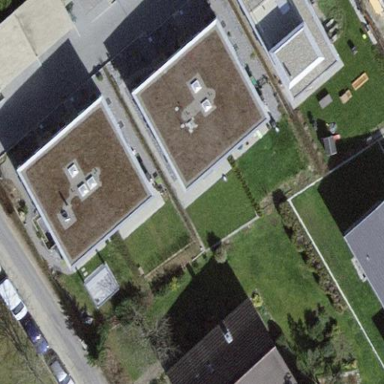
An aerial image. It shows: Building.